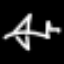
Label: airplane